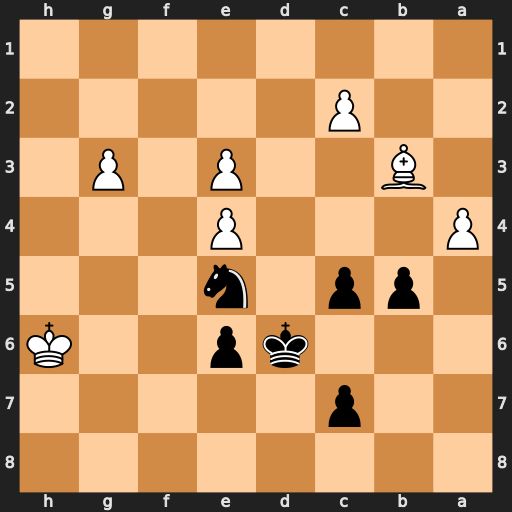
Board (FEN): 8/2p5/3kp2K/1pp1n3/P3P3/1B2P1P1/2P5/8
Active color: b
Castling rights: -
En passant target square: -
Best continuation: c4 Ba2 bxa4